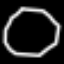
Label: octagon